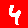
Digit: 4